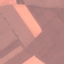
Land use / land cover: AnnualCrop